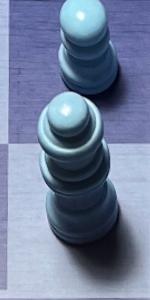
Label: Queen_White